Question: In our current project we had a tab bar controller, and every corresponding view had a tab bar controller. Lately we decided to use another navigation approach and we removed the tab bar controller.
Unfortunately the tab bar items in the views seem to be unremovable in the SB. In the running app they are not visible. We even tried to reconnect them to a tab bar controller, but no avail. Also, they don't show up in the document outline.
Is there anyone who can spread some wisdom how to remove them?

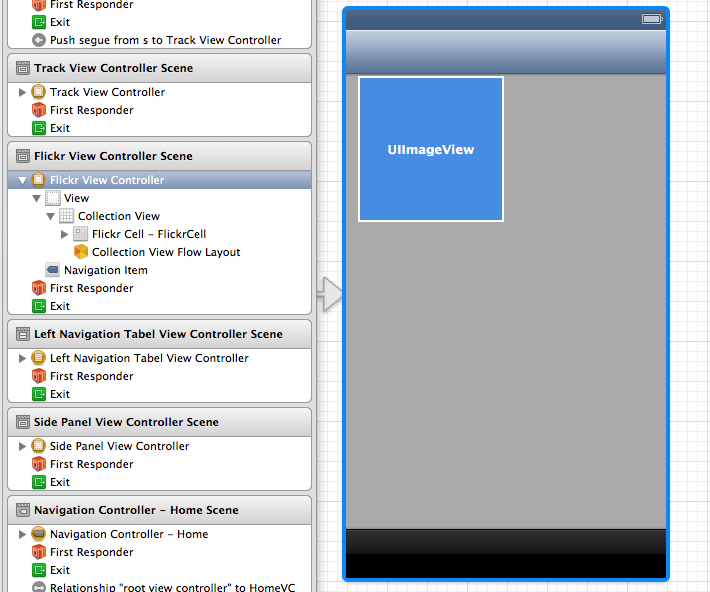
Answer: Try making the bottom bar to none in the attribute inspector of viewcontorller